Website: apple
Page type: gifting
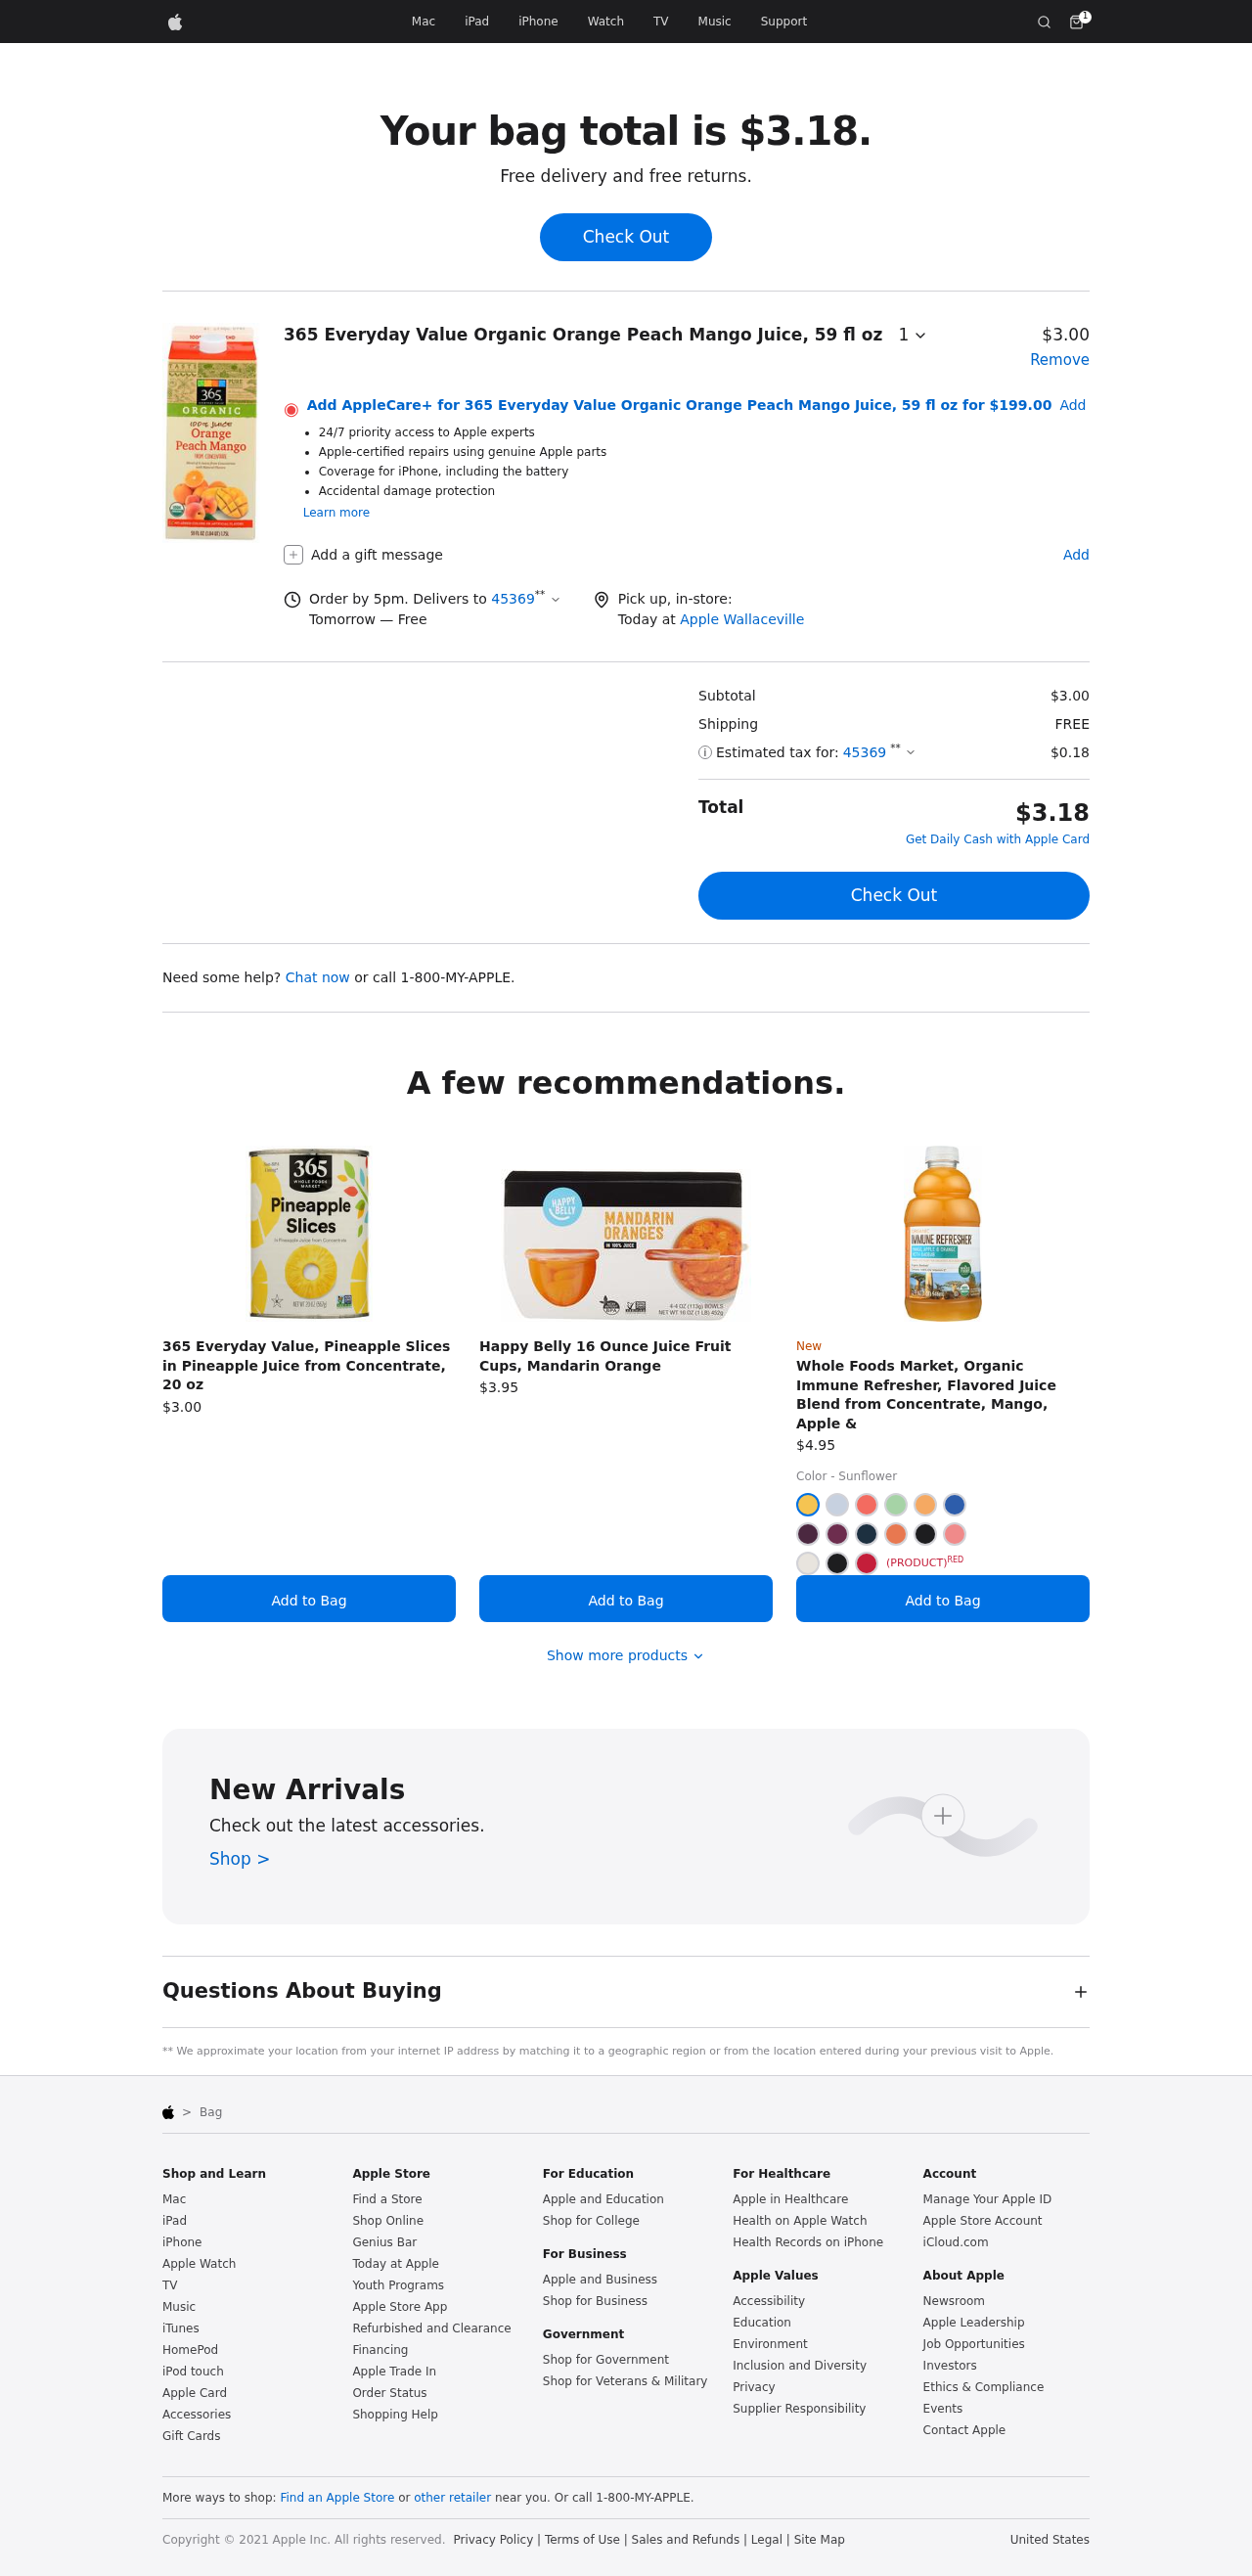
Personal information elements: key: PII_CITY
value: Wallaceville
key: PII_POSTCODE
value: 45369
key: PII_POSTCODE2
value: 45369
Product elements: key: PRODUCT1_NAME
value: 365 Everyday Value Organic Orange Peach Mango Juice, 59 fl oz
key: PRODUCT1_PRICE
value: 3
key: PRODUCT1_QUANTITY
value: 1
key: PRODUCT2_NAME
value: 365 Everyday Value, Pineapple Slices in Pineapple Juice from Concentrate, 20 oz
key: PRODUCT2_PRICE
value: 3
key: PRODUCT3_NAME
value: Happy Belly 16 Ounce Juice Fruit Cups, Mandarin Orange
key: PRODUCT3_PRICE
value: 3.95
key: PRODUCT4_NAME
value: Whole Foods Market, Organic Immune Refresher, Flavored Juice Blend from Concentrate, Mango, Apple &
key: PRODUCT4_PRICE
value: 4.95
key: PRODUCT1_APPLECARE_PRICE
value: $199.00
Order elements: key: ORDER_NUM_ITEMS
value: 1
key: ORDER_TOTAL
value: $3.18
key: ORDER_SUBTOTAL
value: $3.00
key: ORDER_SHIPPING_COST
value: FREE
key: ORDER_TAX
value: $0.18